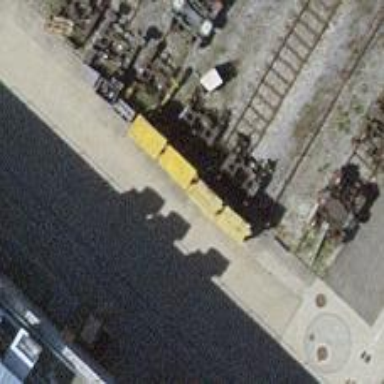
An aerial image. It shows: Single-track railway yard.